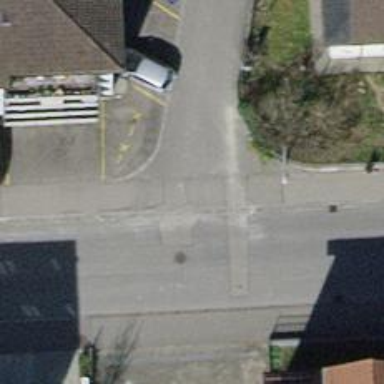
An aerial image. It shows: Unmarked crossing on the road.